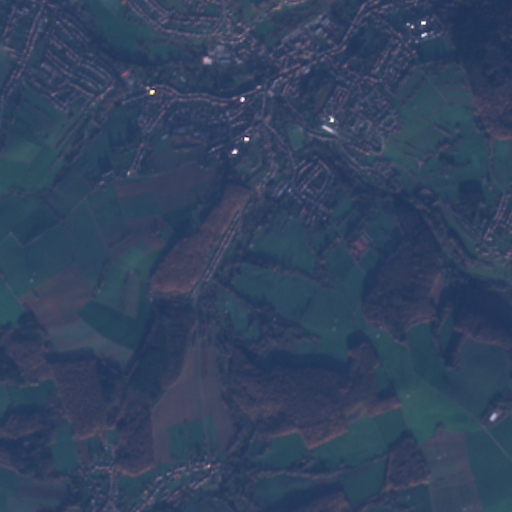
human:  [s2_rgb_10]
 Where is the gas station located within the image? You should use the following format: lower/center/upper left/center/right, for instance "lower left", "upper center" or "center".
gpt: The gas station is located in the upper left of the image.
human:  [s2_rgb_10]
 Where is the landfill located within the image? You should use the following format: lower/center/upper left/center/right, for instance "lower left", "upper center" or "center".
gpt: The landfill is located in the lower right of the image.
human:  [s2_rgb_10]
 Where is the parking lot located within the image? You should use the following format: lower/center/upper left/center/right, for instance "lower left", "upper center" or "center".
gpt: The parking lot is located in the upper left of the image.
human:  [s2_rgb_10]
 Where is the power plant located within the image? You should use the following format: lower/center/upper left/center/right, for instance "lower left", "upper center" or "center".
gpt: There is no power plant in the image.